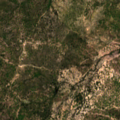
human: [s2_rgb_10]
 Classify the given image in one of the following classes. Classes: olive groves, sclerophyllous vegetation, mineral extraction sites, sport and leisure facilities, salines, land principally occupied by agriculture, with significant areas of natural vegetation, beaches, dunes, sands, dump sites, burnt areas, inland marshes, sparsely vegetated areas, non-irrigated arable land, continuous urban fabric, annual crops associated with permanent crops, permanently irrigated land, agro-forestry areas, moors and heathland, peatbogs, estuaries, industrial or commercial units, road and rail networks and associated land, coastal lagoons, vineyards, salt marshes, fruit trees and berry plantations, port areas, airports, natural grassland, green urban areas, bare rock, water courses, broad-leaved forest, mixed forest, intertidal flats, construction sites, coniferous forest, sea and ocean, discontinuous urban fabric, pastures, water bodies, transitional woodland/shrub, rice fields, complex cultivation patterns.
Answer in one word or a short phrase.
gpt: agro-forestry areas, broad-leaved forest